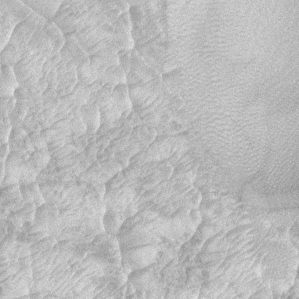
Label: frost